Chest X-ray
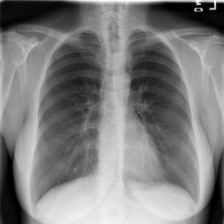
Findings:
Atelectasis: negative
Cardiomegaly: negative
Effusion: negative
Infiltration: negative
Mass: negative
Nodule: negative
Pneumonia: negative
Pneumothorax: negative
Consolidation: negative
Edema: negative
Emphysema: negative
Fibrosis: negative
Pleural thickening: negative
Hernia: negative